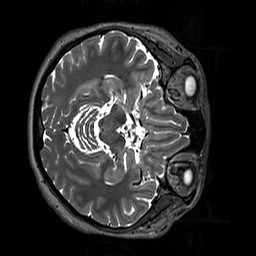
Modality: T2w
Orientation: axial
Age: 39
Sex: female
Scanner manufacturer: siemens
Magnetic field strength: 3 T
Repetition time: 3.2 s
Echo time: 0.412 s